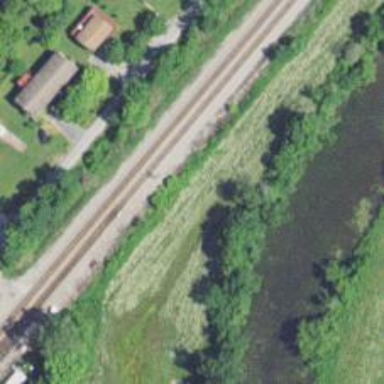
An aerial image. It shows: Railway signal.